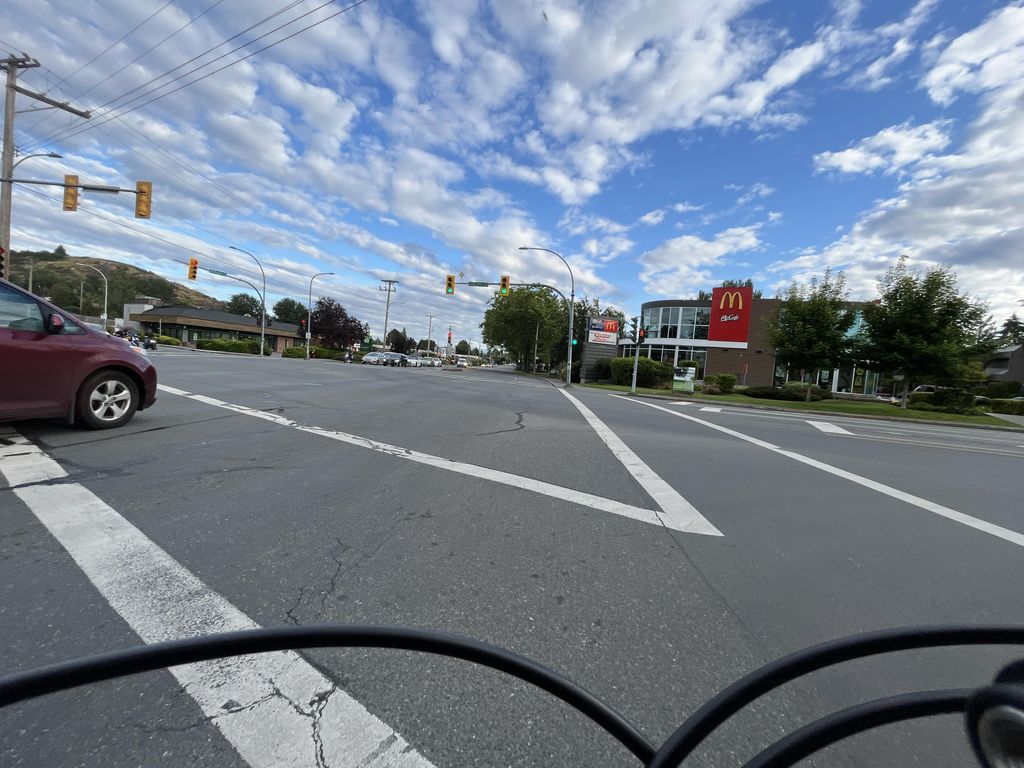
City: victoria